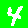
Digit: 4